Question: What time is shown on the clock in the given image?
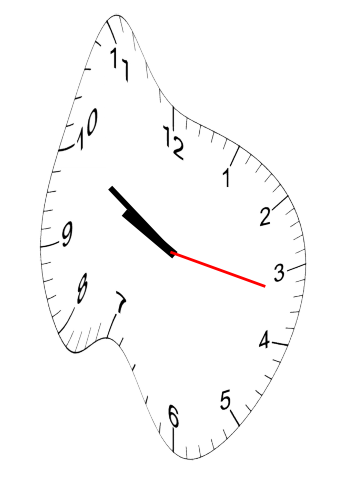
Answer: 09:50:17